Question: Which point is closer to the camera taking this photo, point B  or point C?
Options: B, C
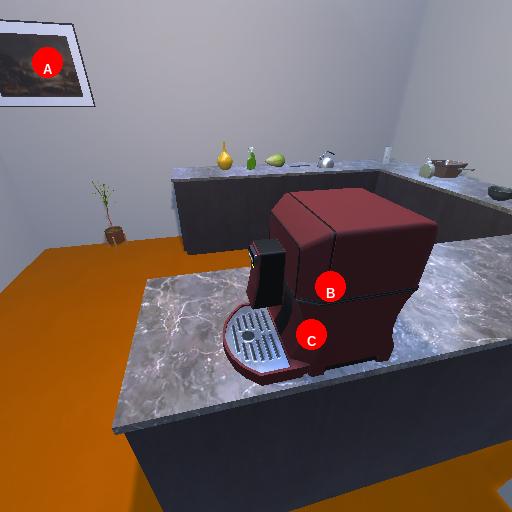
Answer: B